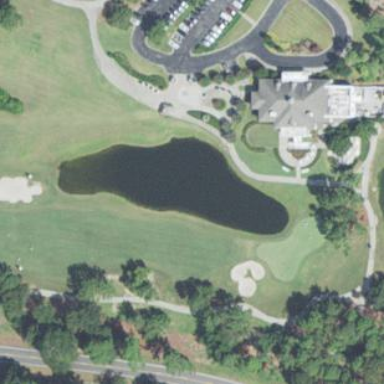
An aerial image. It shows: Water hazard in golf course. The hazard is natural water feature.